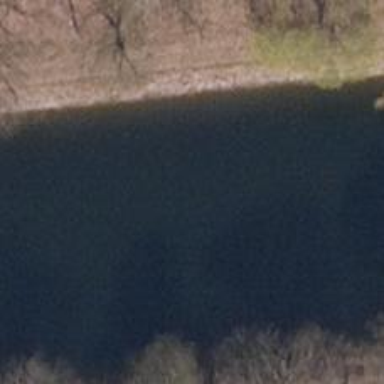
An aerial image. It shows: Canal.